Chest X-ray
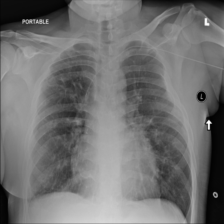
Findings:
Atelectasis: negative
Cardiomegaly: negative
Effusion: negative
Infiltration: negative
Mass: negative
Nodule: negative
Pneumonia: negative
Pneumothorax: negative
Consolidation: negative
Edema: negative
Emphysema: negative
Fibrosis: negative
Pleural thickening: negative
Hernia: negative